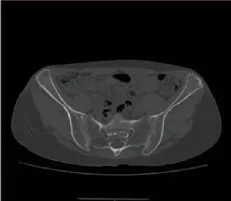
Physical examination, MRI, and CT imaging of the proband. CT for the sacroiliac joint.
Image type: radiology (ct)